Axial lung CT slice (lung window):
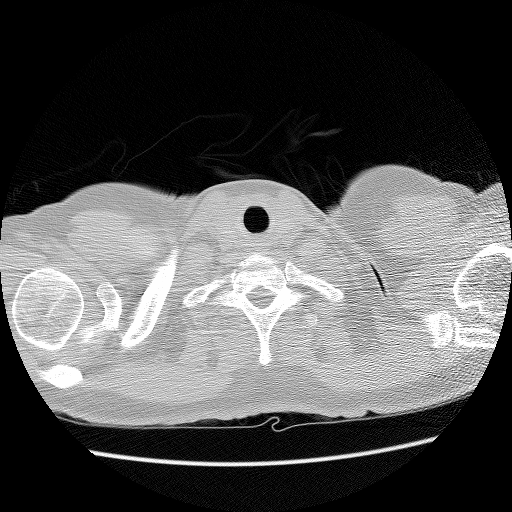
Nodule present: no